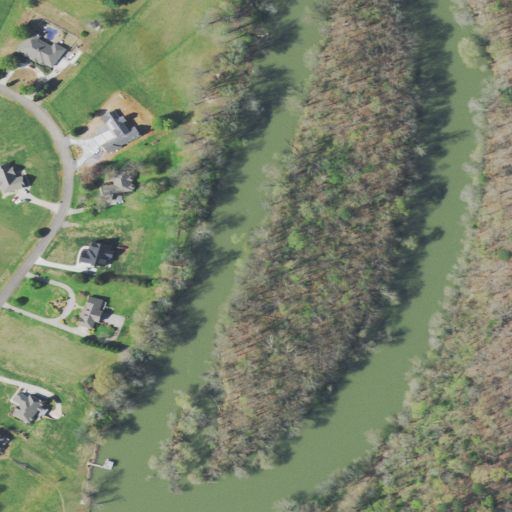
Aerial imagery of island in Tennessee named Workman Island containing deciduous forest, pasture, open water, woody wetlands, low intensity development, open development, herbaceous wetlands, and evergreen forest